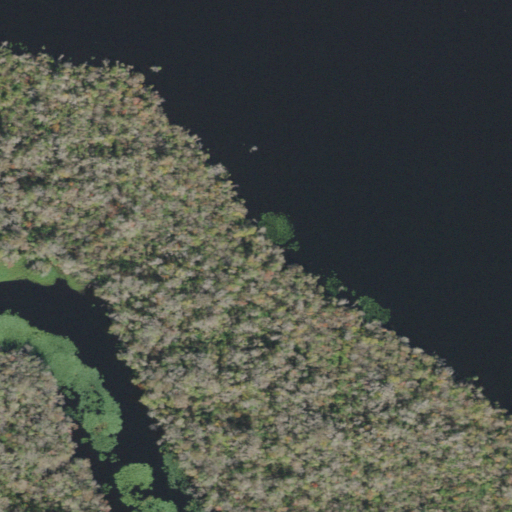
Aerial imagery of island in Florida named Polly Island containing woody wetlands, open water, and herbaceous wetlands